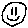
Label: smiley face